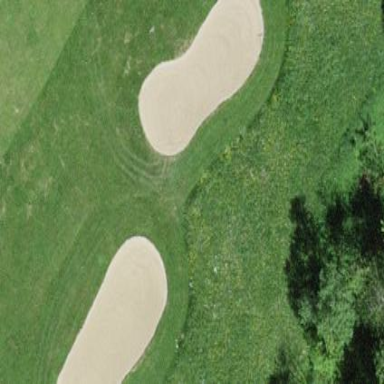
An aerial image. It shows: Sandy area is golf bunker.